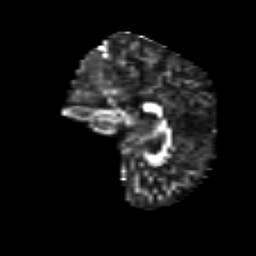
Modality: FA
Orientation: sagittal
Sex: male
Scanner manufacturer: siemens
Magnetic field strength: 3 T
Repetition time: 5 s
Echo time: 0.071 s